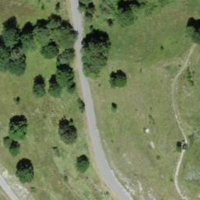
EUNIS habitat code: 23
Species observed at this site:
Lanius collurio
Spialia sertorius